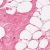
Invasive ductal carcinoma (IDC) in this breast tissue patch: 0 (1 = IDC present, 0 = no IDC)